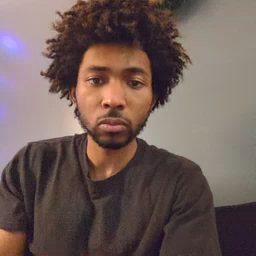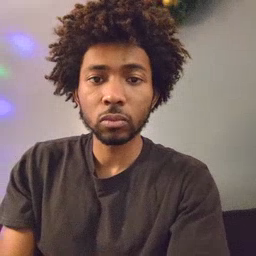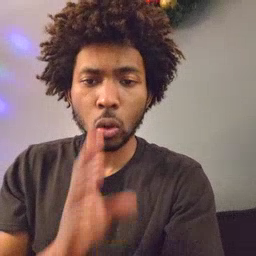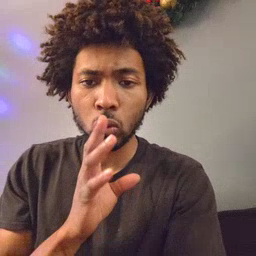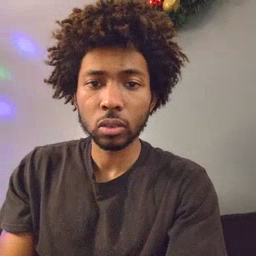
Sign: talk